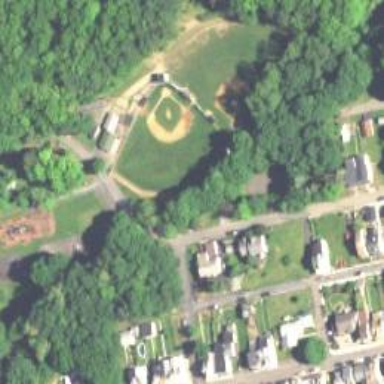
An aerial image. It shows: Baseball pitch for leisure land.